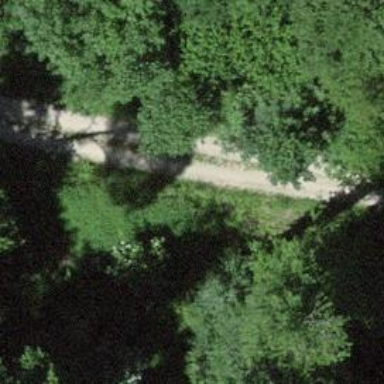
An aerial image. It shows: Gravel track with grade2 tracktype.